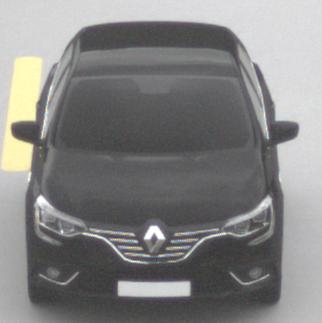
Make: Renault
Model: Mégane ENERGY TCe 100
Detailed model: Mégane (IV)
Model produced from: 2016/03
Model produced until: 2018/08
Doors: 5
Color: black
Road condition: dry road
Daytime: midday
Contrast: low contrast